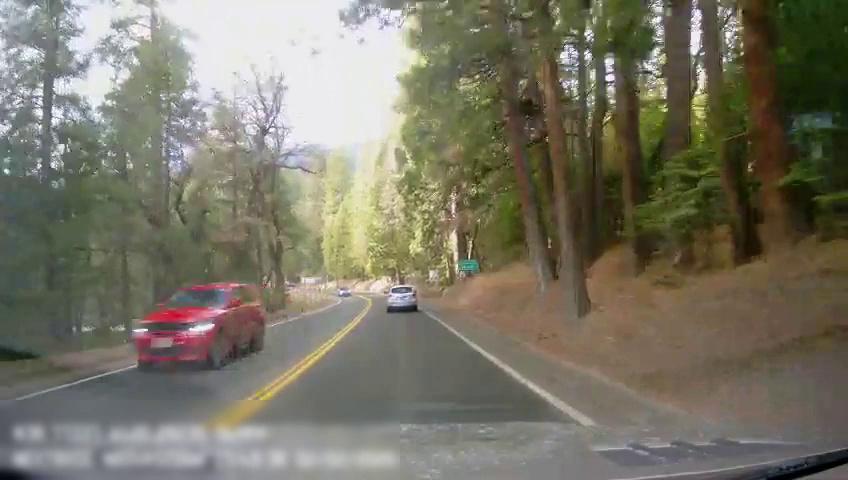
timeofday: Day
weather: Sunny
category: Drivable Space
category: Vehicles | SUV
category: Vehicles | SUV
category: Vehicles | Car
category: Lanes | Opposite Lane
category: Lanes | Current Lane
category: Lanes | Current Lane
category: Lanes | Current Lane
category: Traffic | Signs
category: Traffic | Signs